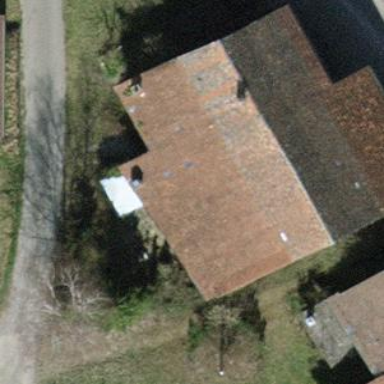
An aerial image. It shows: Gabled roof farm building.